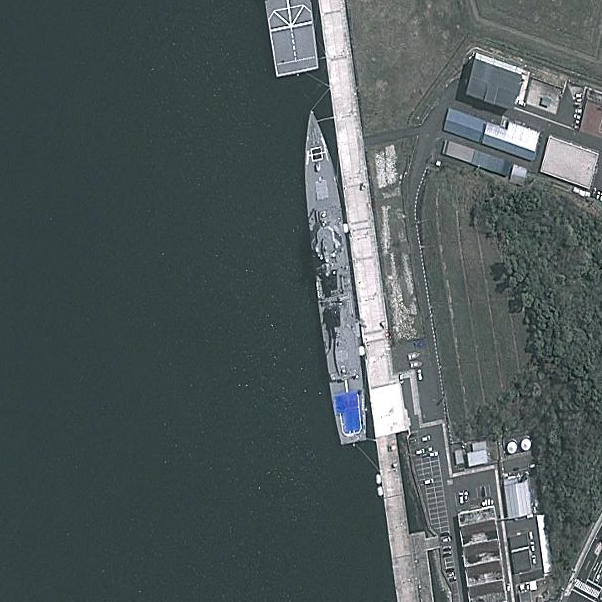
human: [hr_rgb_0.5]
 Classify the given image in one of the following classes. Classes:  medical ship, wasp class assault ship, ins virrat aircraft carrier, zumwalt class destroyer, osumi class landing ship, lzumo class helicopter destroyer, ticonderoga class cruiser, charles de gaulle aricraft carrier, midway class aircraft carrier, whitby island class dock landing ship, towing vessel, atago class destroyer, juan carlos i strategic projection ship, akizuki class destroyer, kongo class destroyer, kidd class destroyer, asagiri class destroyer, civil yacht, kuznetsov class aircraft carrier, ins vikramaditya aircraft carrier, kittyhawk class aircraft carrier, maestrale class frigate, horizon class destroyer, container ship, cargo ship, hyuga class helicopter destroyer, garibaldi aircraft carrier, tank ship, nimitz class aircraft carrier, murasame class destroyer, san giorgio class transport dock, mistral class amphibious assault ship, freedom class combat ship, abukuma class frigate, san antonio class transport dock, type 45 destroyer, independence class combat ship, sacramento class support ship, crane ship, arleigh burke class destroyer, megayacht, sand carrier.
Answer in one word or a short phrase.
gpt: Arleigh Burke class destroyer